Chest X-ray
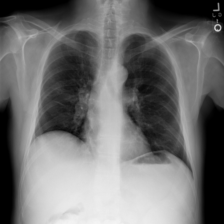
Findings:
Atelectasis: negative
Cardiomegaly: negative
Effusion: negative
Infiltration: negative
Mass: negative
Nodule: negative
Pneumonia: negative
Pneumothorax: negative
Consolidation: negative
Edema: negative
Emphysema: negative
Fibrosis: negative
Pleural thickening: negative
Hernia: negative